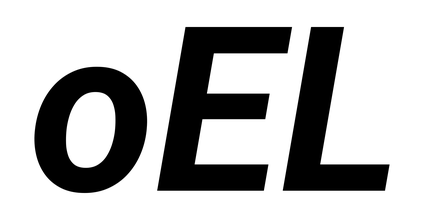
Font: Roboto-Italic_Bold_Italic